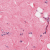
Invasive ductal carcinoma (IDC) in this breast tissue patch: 0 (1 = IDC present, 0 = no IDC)